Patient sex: M
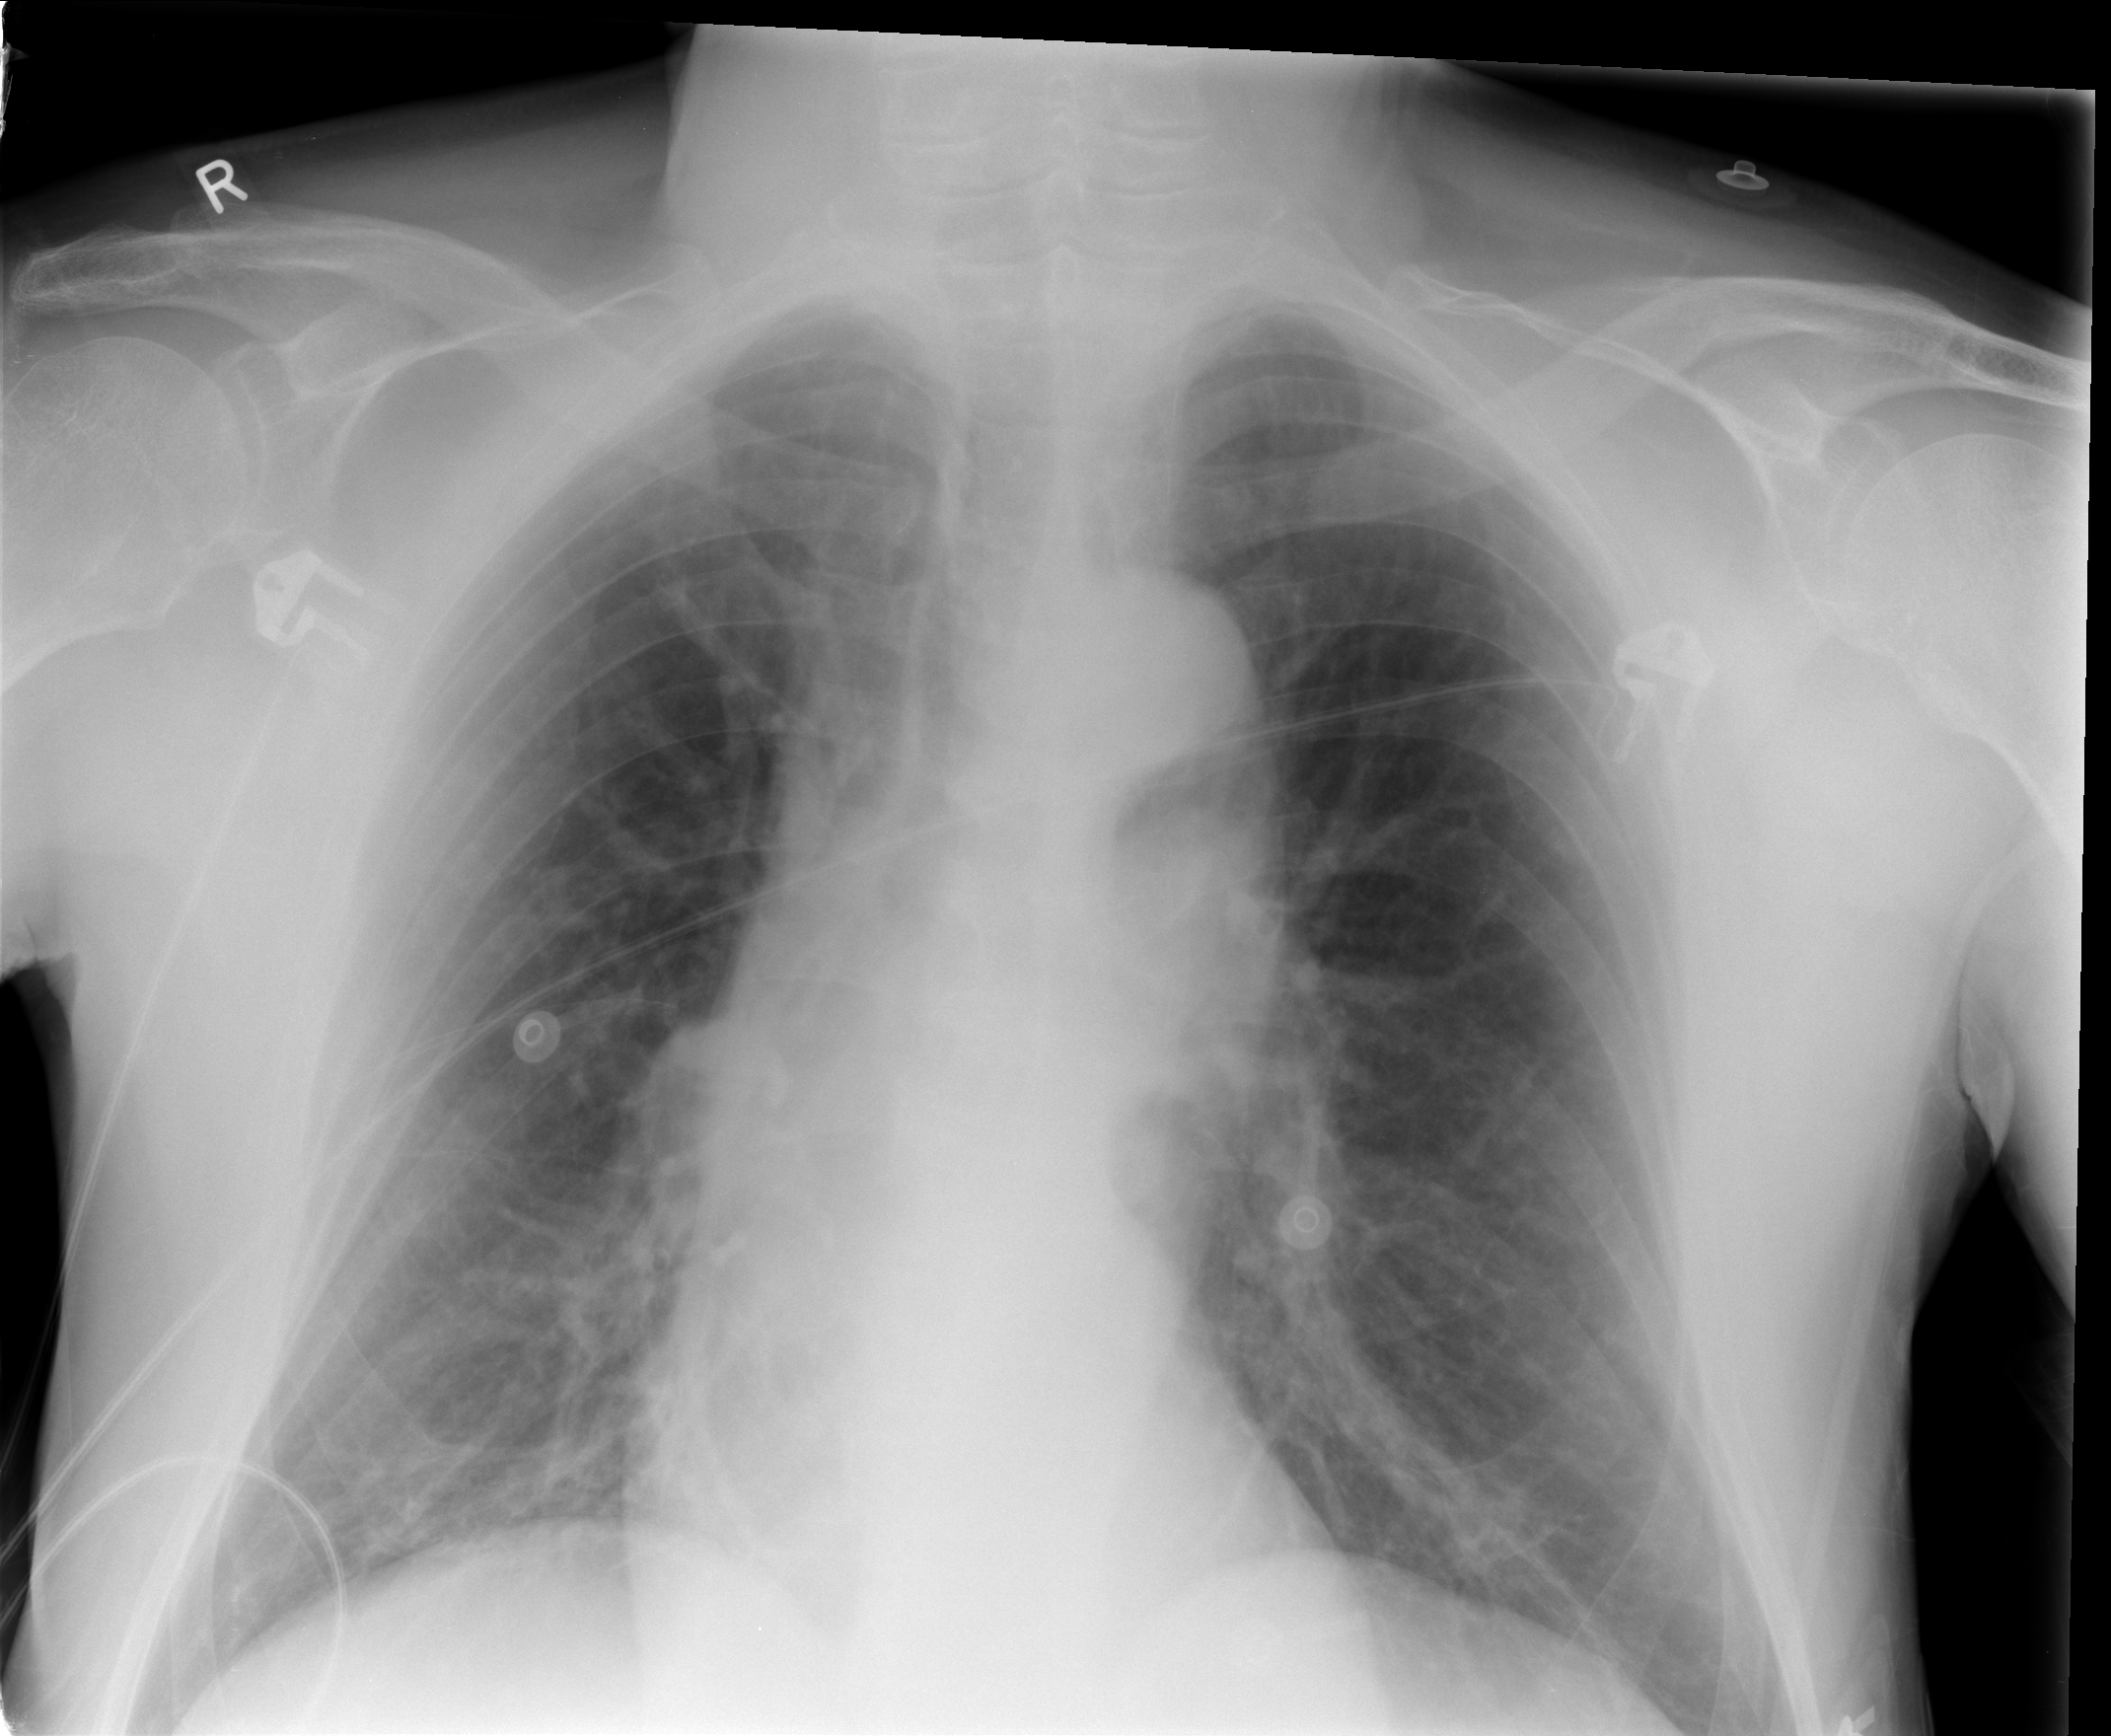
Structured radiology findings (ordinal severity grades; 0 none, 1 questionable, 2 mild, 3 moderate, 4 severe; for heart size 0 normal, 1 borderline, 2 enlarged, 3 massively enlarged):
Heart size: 0
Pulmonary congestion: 1
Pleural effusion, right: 0
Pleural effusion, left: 0
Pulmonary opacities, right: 0
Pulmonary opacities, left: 0
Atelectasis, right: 0
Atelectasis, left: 0